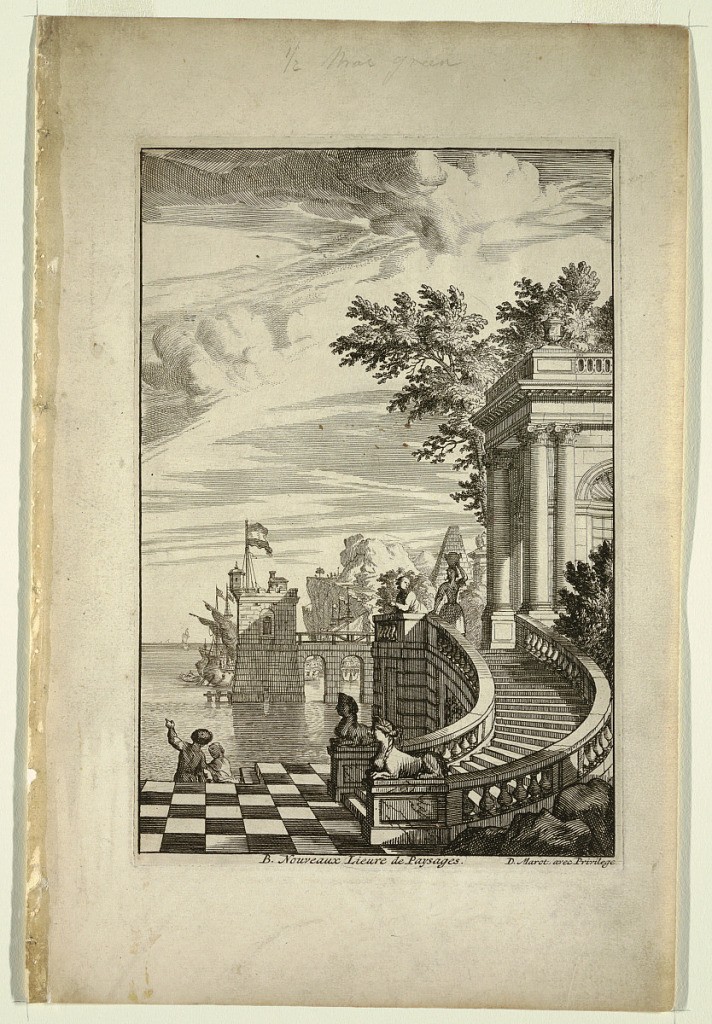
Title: Title Page, Nouveaux Livre de Paysages (New Book of Landscapes)
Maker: Daniel Marot, French, active in the Netherlands and England, 1661–1752
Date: ca. 1700
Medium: Etching and engraving on white laid paper
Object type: Print
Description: On the right, stairs, with checkered floor and sphinxes, lead to building. On the left, view of the sea, a ship and port, a pier. People visible throughout.